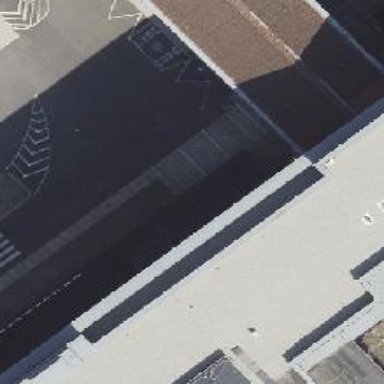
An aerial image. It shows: Footway with asphalt surface. The footway is covered by colonnade.